Question: I have a data set like this one below:

The result column is the sum of the value column of this row and the value column one row above the current row.
Is it possible to write a query for this result?
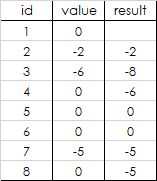
Answer: If your database does not support 'LAG', then we have some other options. In MySQL, we can try using a correlated subquery to find the lag value:
'''
SELECT
id,
value,
COALESCE((SELECT t2.value FROM yourTable t2
WHERE t2.id < t1.id ORDER BY t2.id DESC LIMIT 1), 0) result
FROM yourTable t1;
'''
A similar query would also work on SQL Server, using 'TOP 1' in the subquery.